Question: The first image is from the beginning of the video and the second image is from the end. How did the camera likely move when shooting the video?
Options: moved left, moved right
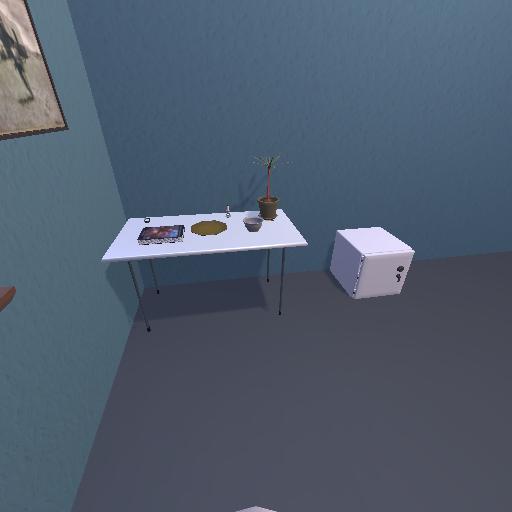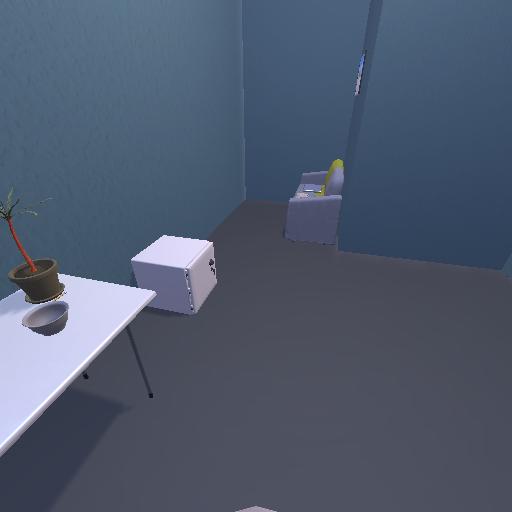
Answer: moved left